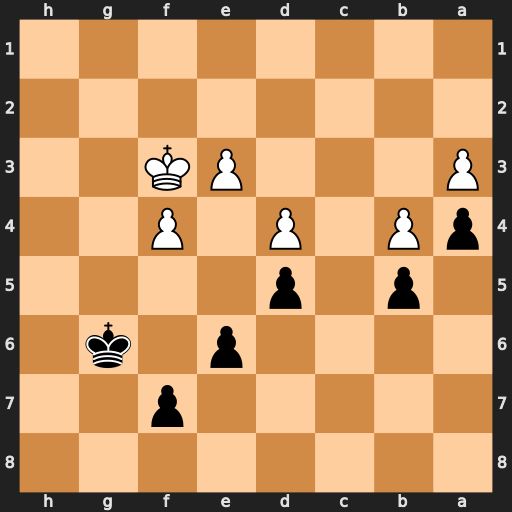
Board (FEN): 8/5p2/4p1k1/1p1p4/pP1P1P2/P3PK2/8/8
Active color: b
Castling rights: -
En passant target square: -
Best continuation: Kf5 Kf2 Ke4 Ke2 f6 Kf2 Kd3